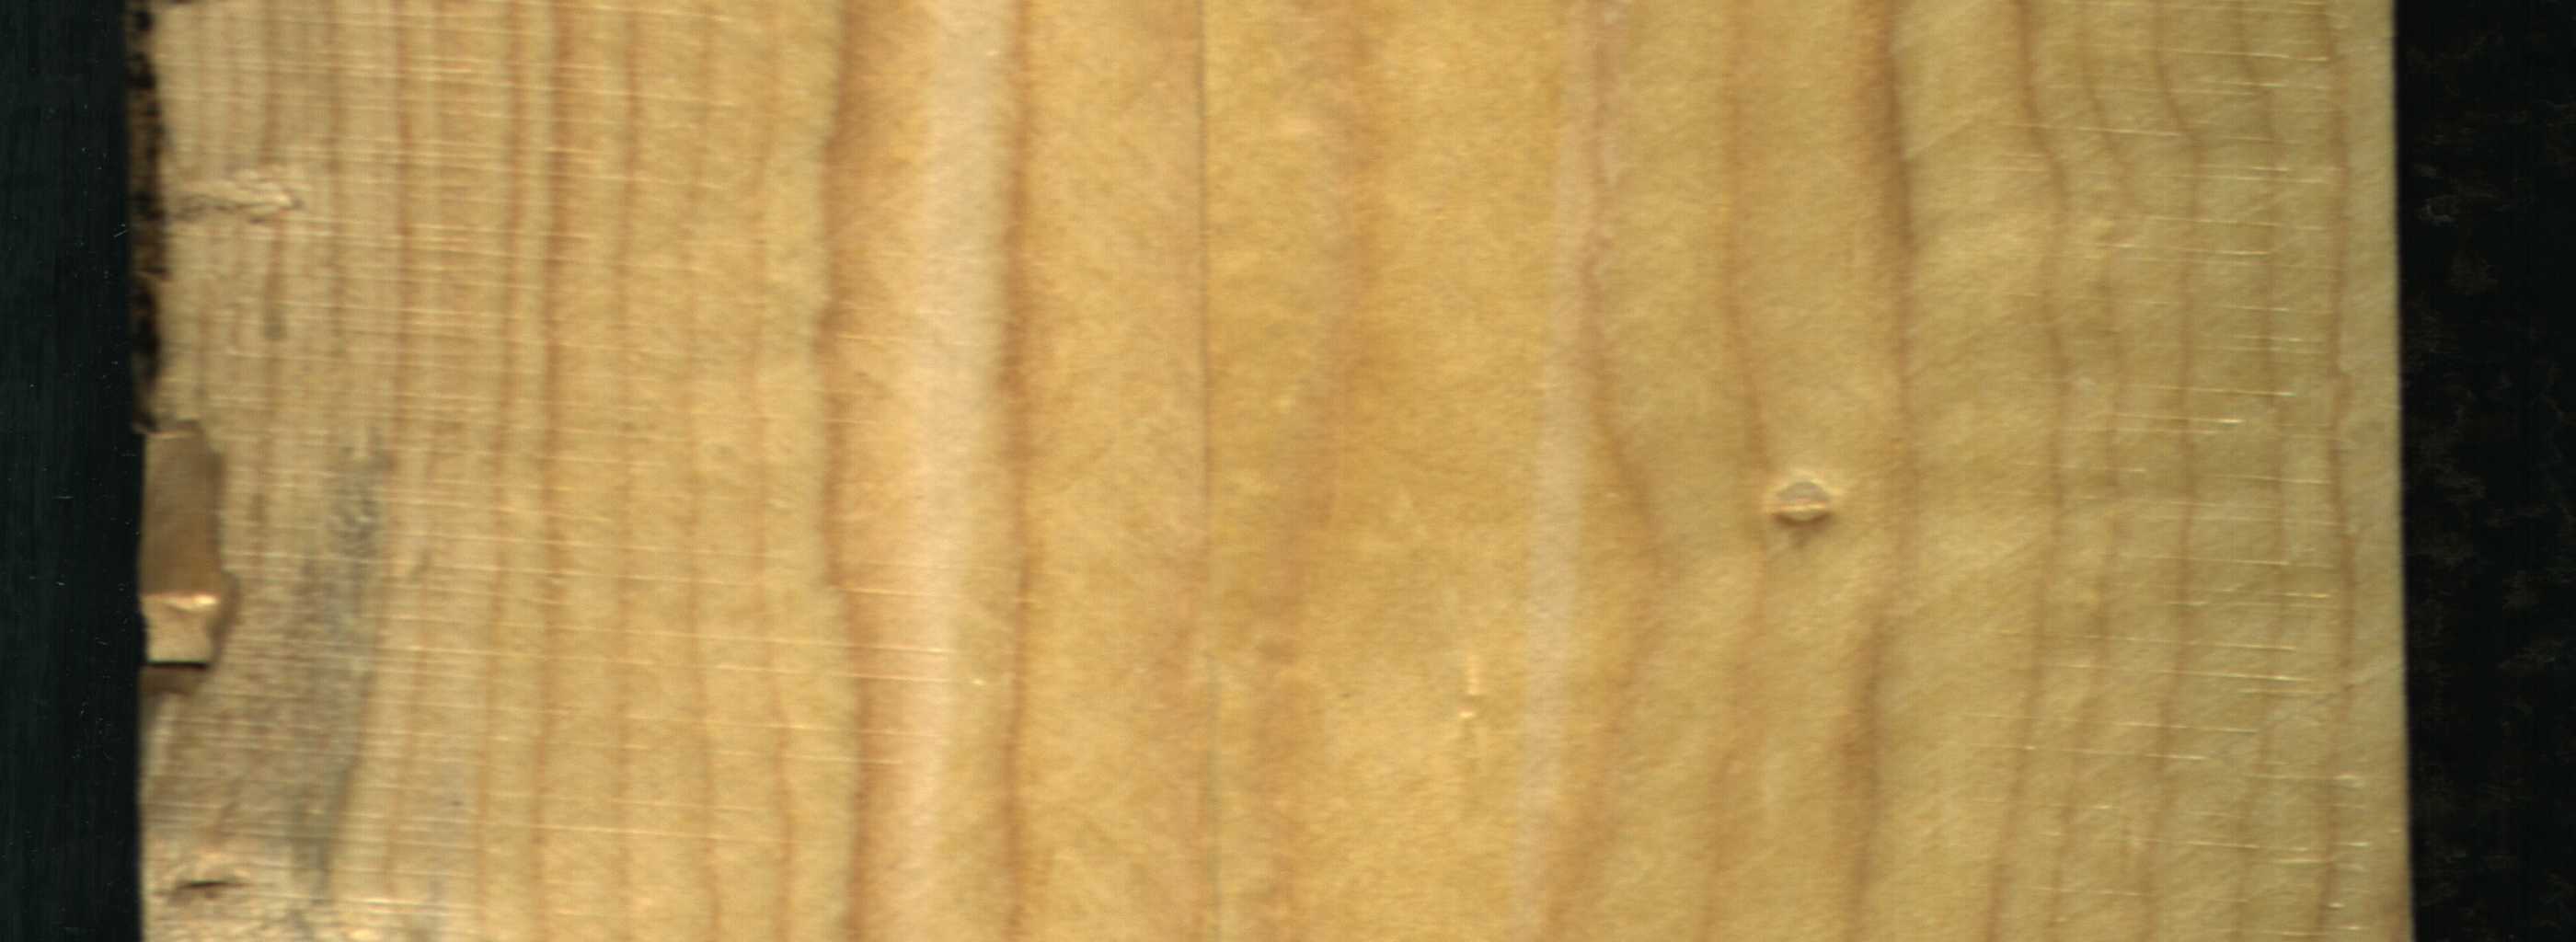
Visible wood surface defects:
Blue_Stain